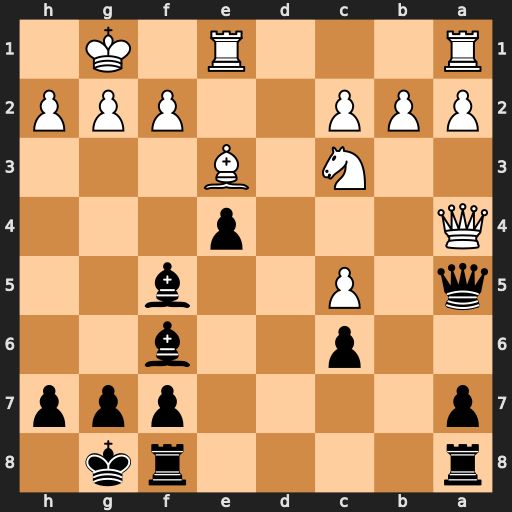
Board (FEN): r4rk1/p4ppp/2p2b2/q1P2b2/Q3p3/2N1B3/PPP2PPP/R3R1K1
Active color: b
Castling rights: -
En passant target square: -
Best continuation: Bxc3 Qxa5 Bxa5